Interaction volume radius: 10 \u00c5
Interaction volume height: 10 \u00c5
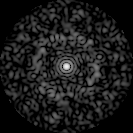
Disorder parameter: 0.825